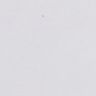
Metastatic tissue present: yes